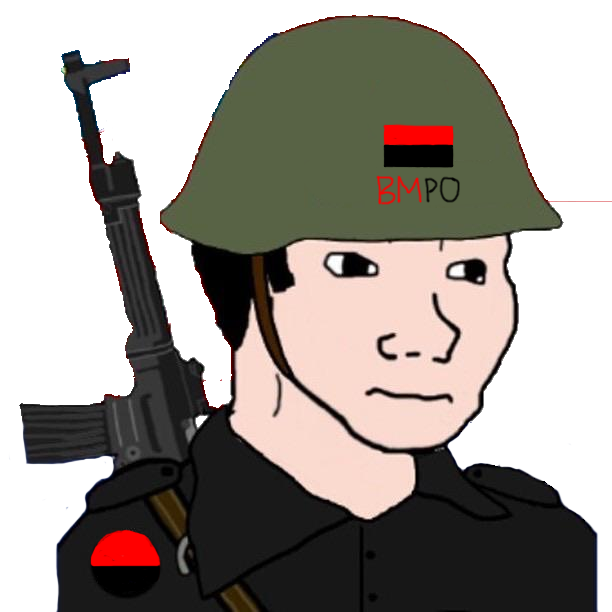
Label: 5_Wojak_with_Background